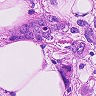
Metastatic tissue present: yes